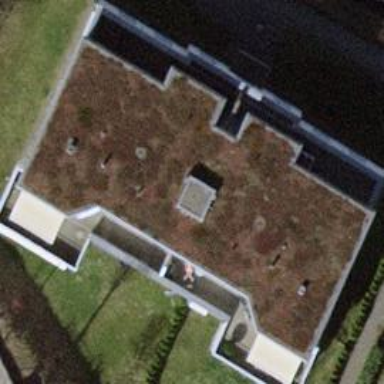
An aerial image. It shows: Flat-roofed building.